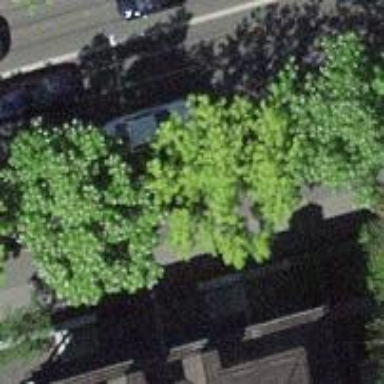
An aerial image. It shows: Beautiful avenue lined with deciduous broadleaved trees.